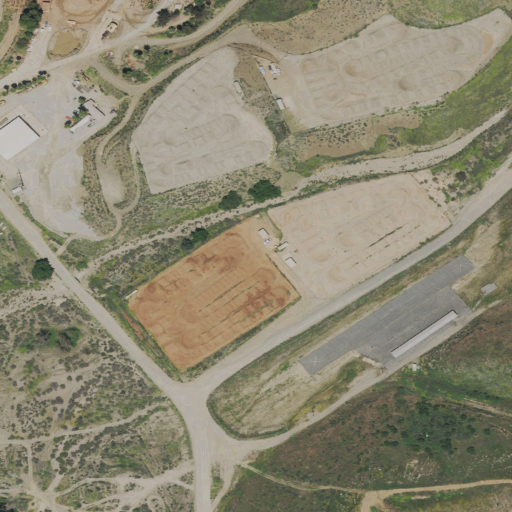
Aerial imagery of valley in California named Dawson Canyon containing shrub, grassland, low intensity development, open development, medium intensity development, open water, and high intensity development